Brain MRI, modality: ceT1
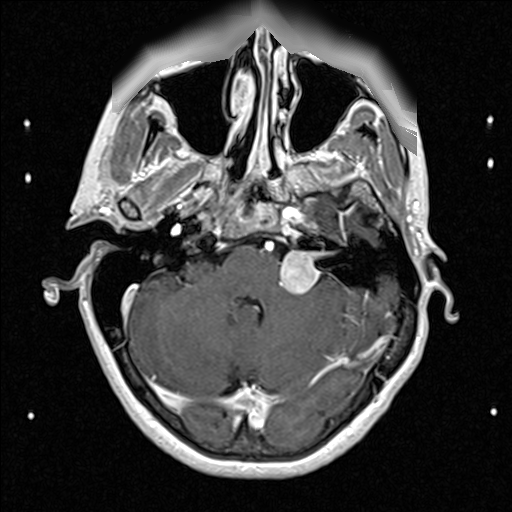